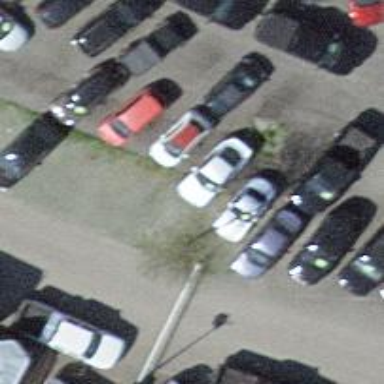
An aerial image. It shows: Car shop.